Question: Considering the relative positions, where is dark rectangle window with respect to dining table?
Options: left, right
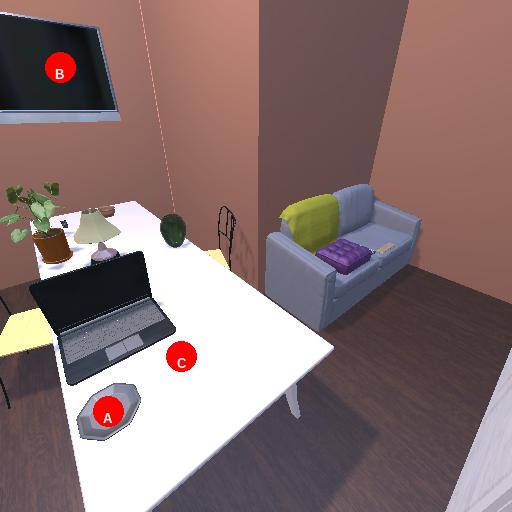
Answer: left